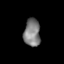
Tissue: lung
Cell type: Myeloid cells
Senescence score: 0.5519
Nuclear area (px): 444
Mean DAPI intensity: 126.178